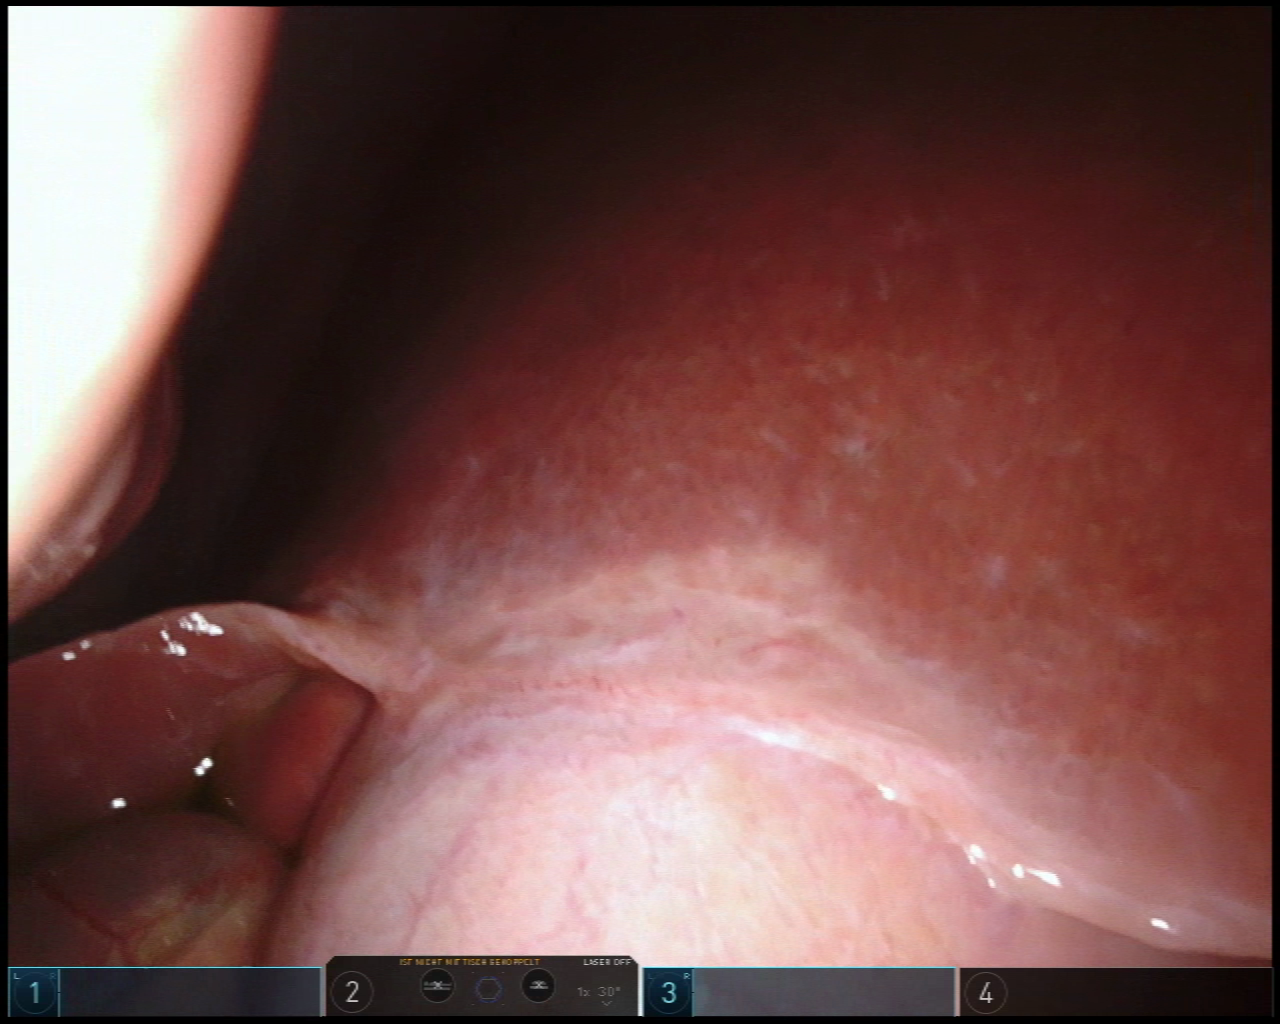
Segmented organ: liver
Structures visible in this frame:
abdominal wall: no
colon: no
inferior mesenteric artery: no
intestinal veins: no
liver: yes
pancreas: no
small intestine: no
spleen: no
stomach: no
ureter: no
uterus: no
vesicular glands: no